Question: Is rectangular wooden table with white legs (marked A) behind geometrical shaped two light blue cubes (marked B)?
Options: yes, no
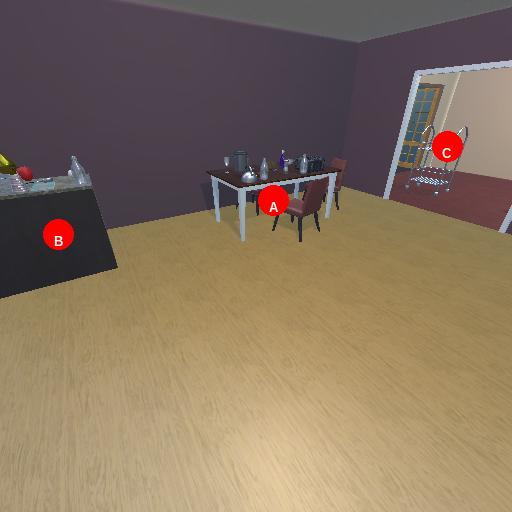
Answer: yes